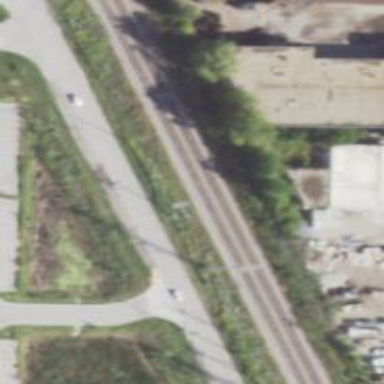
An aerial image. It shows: Abandoned railway.